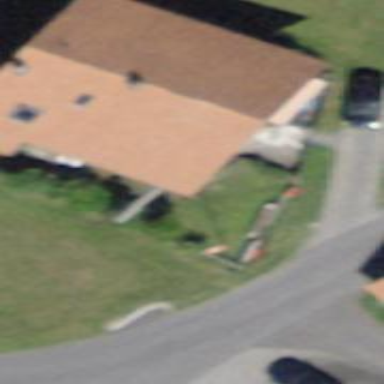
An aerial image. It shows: Residential building.